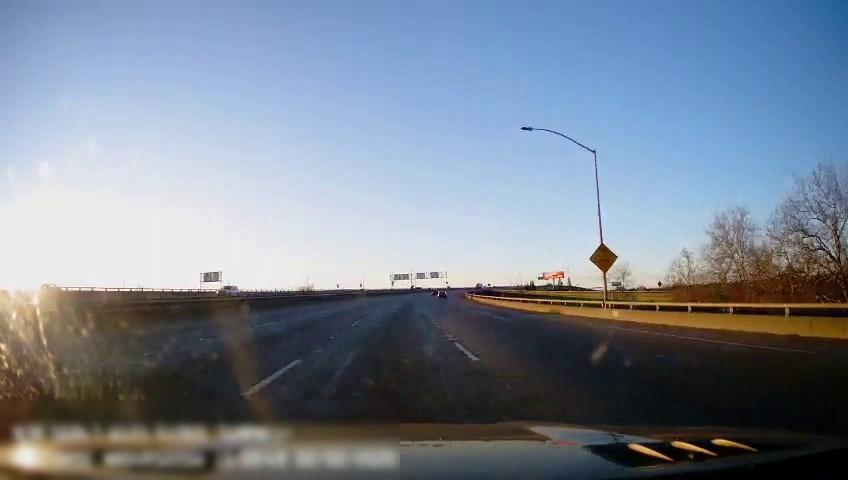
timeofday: Day
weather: Sunny
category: Drivable Space
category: Vehicles | SUV
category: Lanes | Current Lane
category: Lanes | Current Lane
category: Lanes | Alternate Lane
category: Lanes | Alternate Lane
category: Traffic | Signs